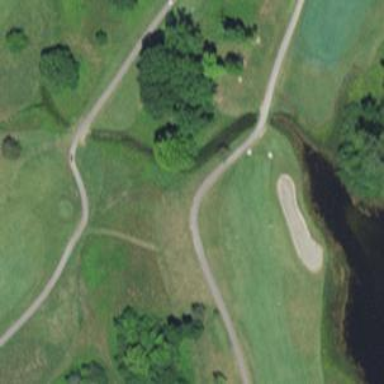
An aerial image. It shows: View of golf hole.